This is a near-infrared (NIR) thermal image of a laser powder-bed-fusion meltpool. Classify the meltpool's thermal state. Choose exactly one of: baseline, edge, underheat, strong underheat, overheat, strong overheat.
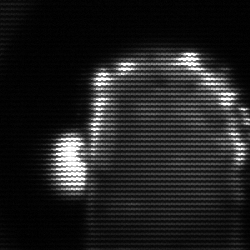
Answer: baseline